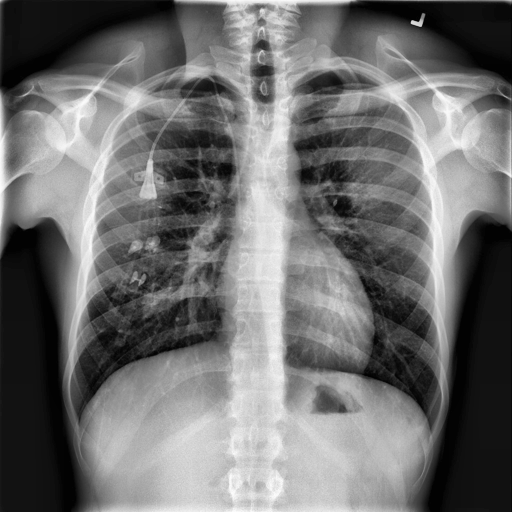
Finding: NORMAL